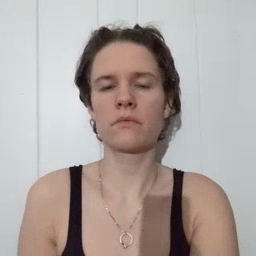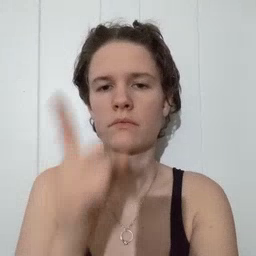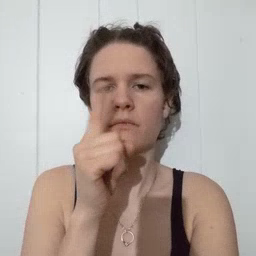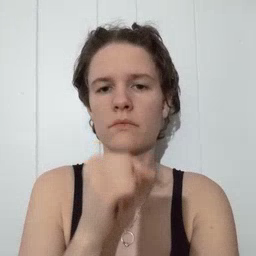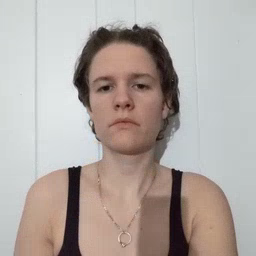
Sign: mouse